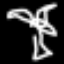
Label: palm tree